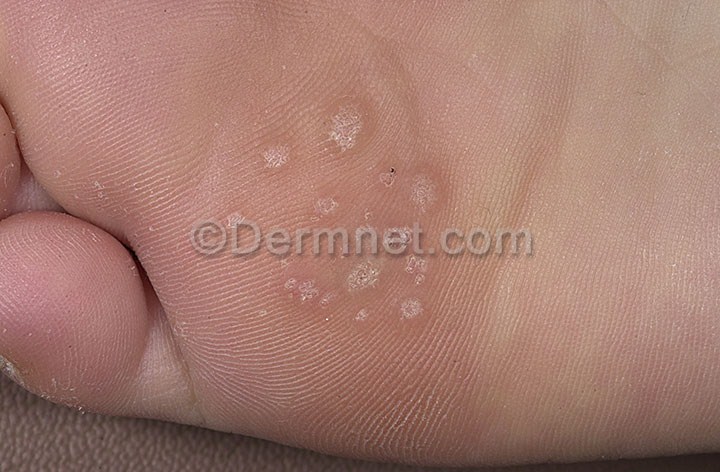
Disease: Warts Molluscum and other Viral Infections